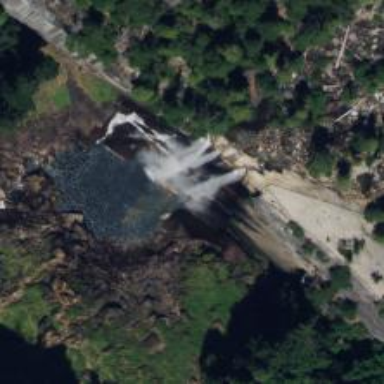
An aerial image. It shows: Beautiful attraction - waterfall.